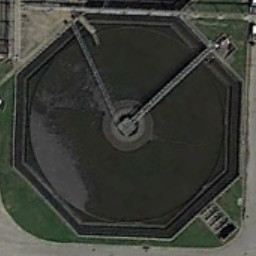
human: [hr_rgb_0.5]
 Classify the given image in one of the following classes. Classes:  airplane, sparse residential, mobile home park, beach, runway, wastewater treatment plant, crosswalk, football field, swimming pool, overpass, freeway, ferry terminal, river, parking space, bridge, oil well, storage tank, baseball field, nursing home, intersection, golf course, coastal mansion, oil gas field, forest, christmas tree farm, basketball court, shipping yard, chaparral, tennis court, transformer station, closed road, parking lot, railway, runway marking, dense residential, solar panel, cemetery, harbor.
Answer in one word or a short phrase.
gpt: wastewater treatment plant